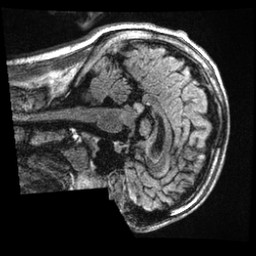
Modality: T1w
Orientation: sagittal
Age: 21
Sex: male